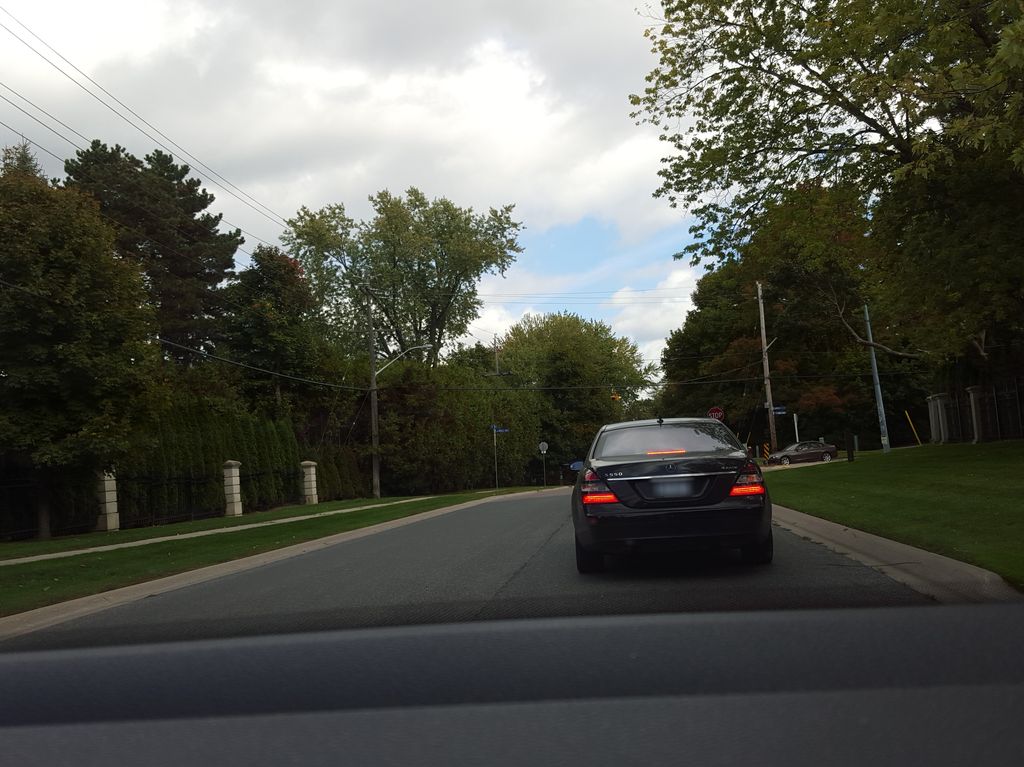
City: toronto